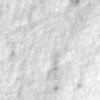
Label: no_change